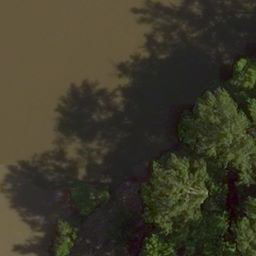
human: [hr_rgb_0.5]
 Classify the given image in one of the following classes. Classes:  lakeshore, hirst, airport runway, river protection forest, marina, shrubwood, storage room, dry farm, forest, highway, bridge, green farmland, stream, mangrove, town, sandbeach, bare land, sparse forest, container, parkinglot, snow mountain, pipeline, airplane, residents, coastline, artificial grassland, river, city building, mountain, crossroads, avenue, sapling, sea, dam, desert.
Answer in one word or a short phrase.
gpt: river protection forest